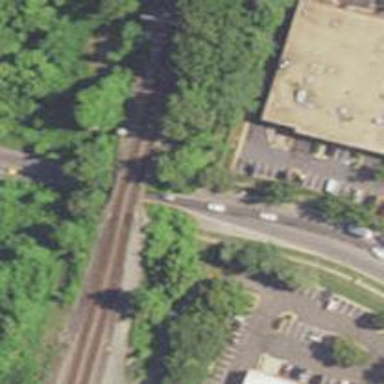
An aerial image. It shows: Railway bridge.